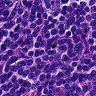
Metastatic tissue present: no